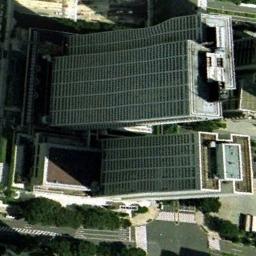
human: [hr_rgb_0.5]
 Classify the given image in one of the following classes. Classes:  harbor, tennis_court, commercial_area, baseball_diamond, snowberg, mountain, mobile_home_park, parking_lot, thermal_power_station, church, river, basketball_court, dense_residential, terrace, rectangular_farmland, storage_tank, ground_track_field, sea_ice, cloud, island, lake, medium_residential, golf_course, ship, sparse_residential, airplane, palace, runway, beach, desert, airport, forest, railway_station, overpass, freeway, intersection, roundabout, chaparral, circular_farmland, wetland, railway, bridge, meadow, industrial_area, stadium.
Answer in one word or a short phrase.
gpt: commercial_area